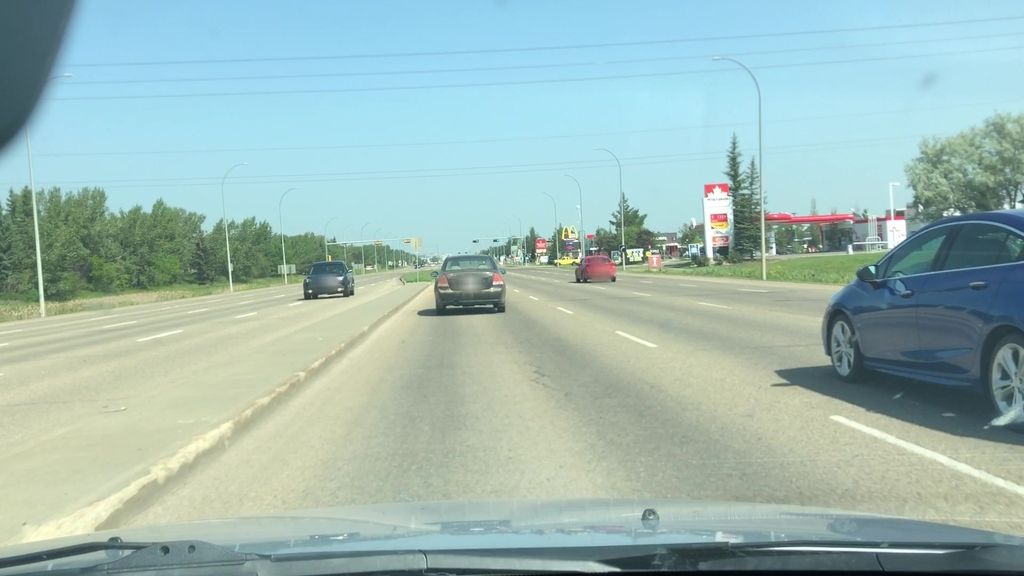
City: edmonton